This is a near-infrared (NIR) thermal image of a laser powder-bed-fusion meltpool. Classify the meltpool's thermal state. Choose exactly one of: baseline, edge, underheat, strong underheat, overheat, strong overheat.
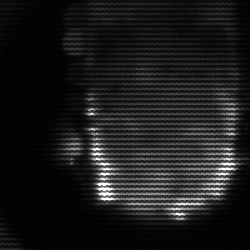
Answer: baseline